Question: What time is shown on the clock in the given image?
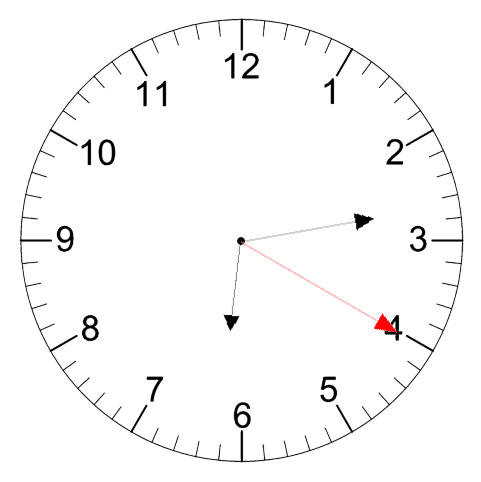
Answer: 06:13:20